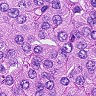
Metastatic tissue present: yes